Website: crate-barrel
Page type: account-selection
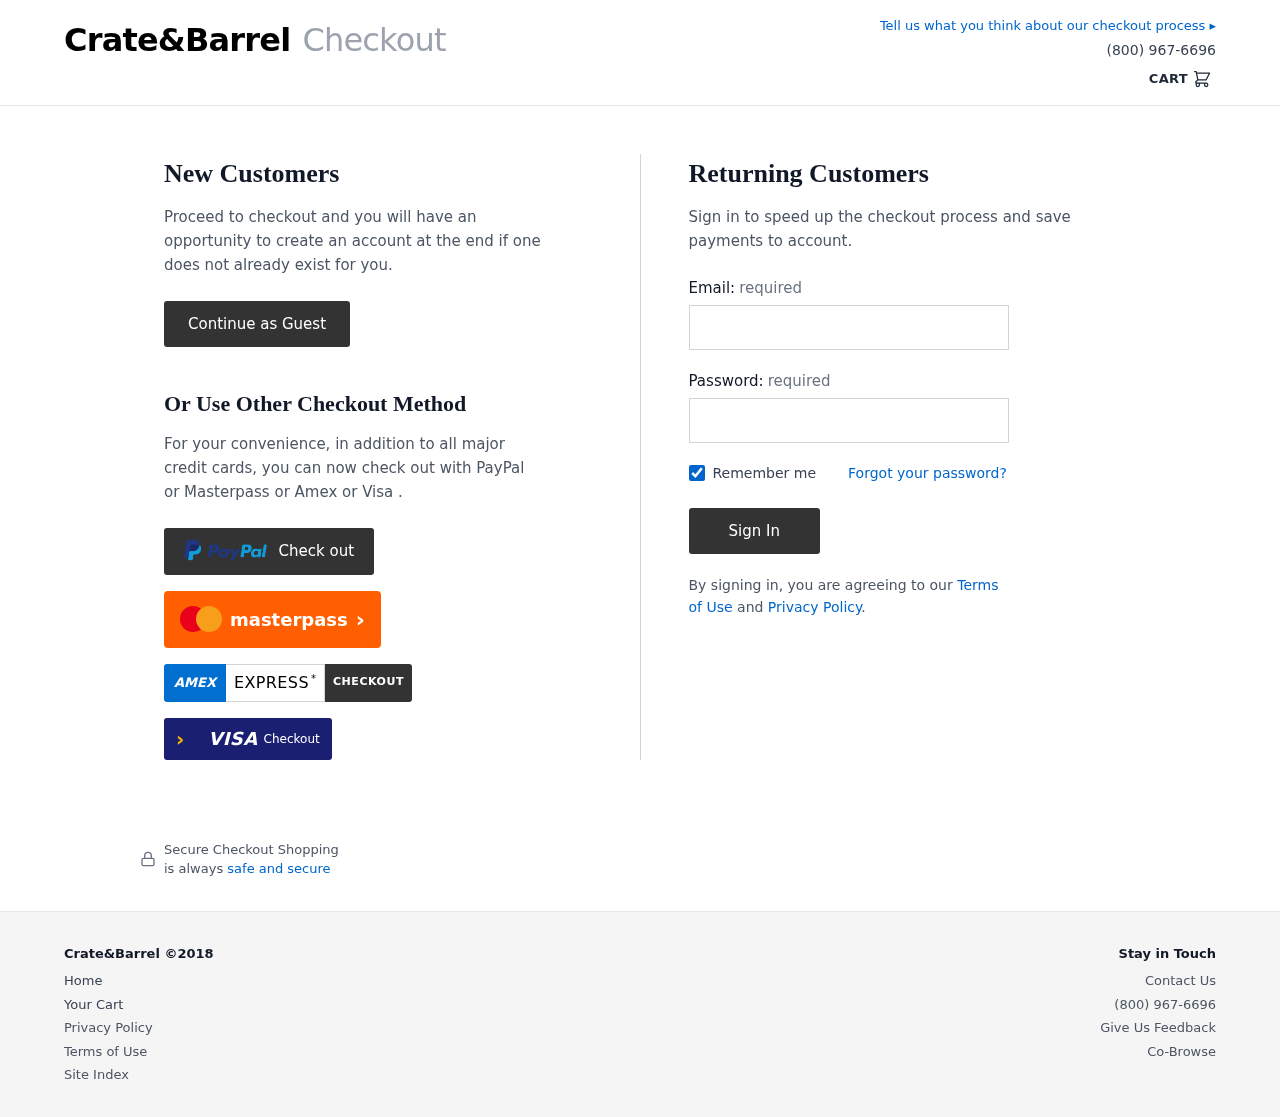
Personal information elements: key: PII_LOGIN_USERNAME
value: kimberlyherman75